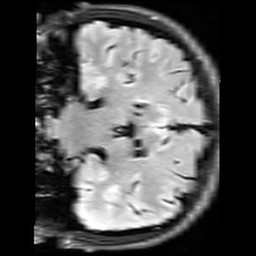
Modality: FLAIR
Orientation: coronal
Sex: male
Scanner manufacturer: siemens
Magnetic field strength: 3 T
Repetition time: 10 s
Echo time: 0.09 s